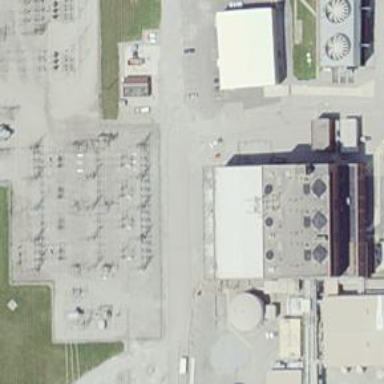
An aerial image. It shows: Switch for power supply.